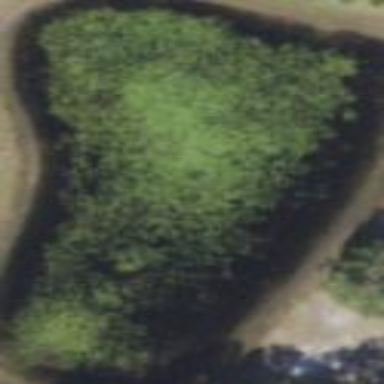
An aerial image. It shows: Marsh wetland.